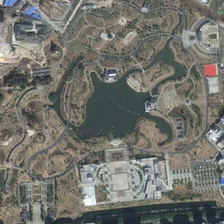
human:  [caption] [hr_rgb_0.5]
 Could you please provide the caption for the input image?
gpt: some buildings are near a park with a pond and many green plants .

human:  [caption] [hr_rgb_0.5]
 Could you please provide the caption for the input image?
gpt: some buildings are near a park with a pond and many green plants .

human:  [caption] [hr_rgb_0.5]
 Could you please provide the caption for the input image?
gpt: some buildings are near a park with a pond and many green plants .

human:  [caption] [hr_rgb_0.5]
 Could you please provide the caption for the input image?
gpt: some buildings are near a park with a pond and many green plants .

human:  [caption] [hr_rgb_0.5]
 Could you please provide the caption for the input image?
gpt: some buildings are near a park with a pond and many green plants .